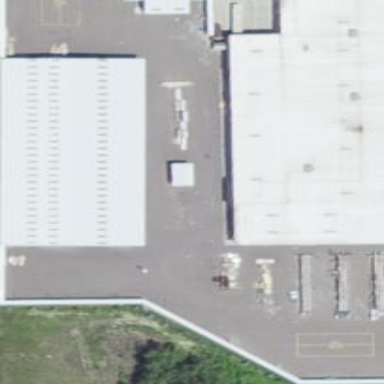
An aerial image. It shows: Warehouse.